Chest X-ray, AP view. Patient: 18 years old, sex M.
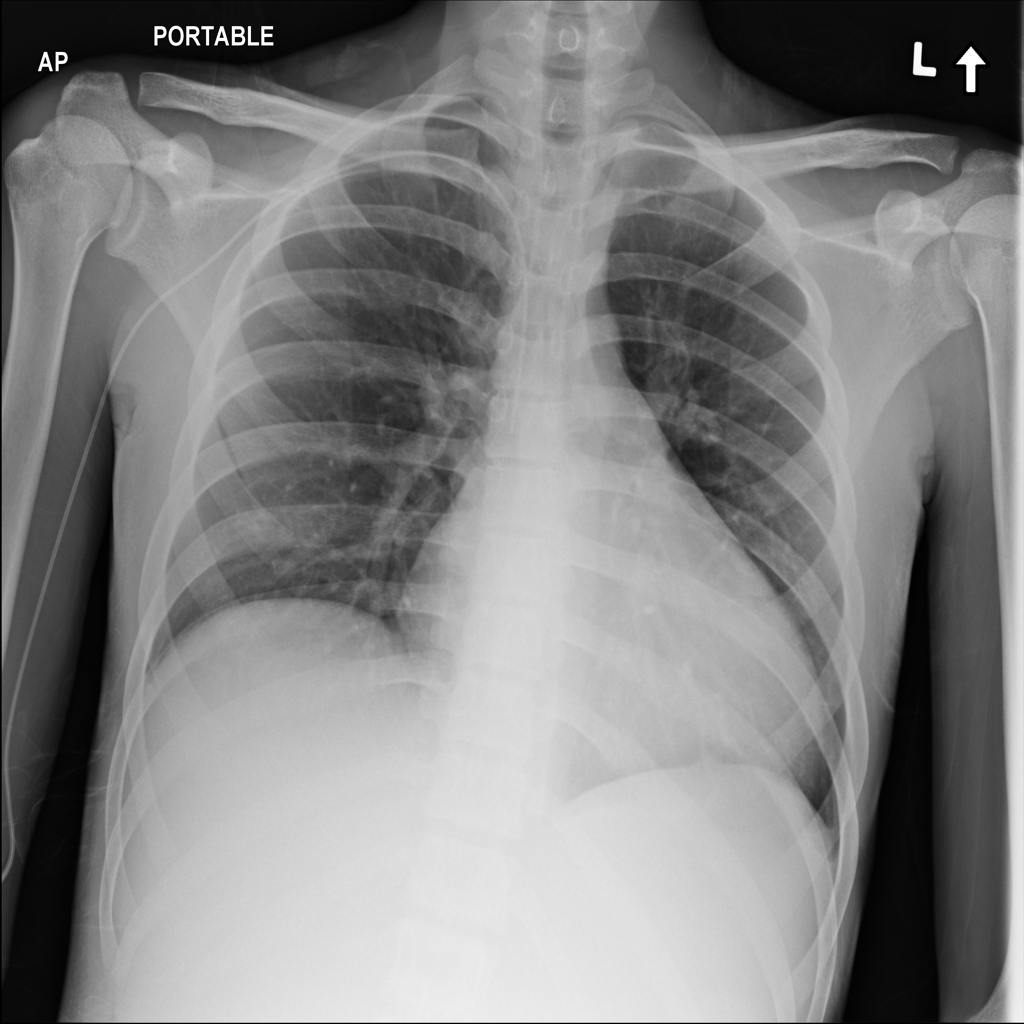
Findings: No Finding